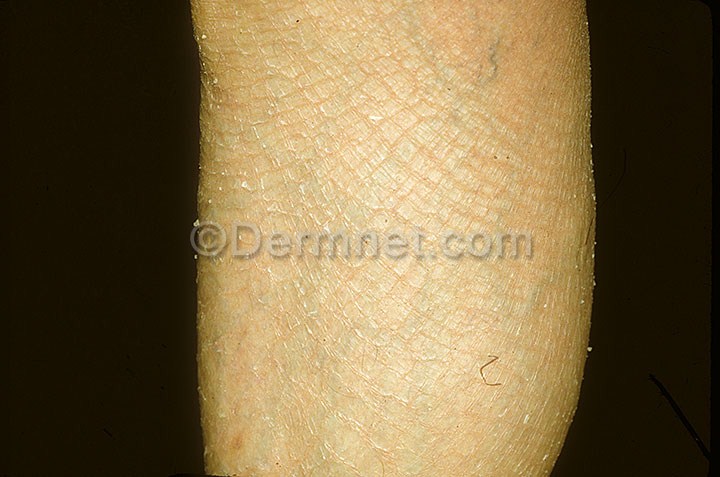
Disease: Atopic Dermatitis Photos